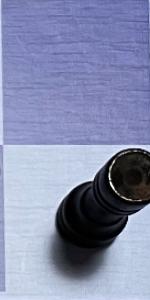
Label: Rook_Black